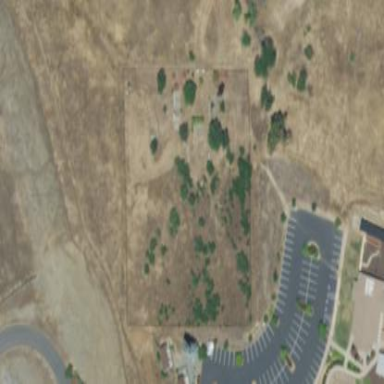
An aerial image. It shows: Cemetery.